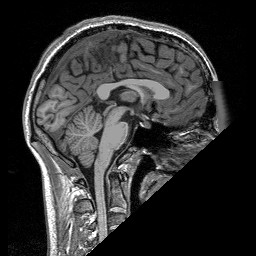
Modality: T1w
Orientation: sagittal